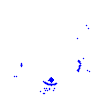
Particle: electron